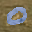
Label: 0